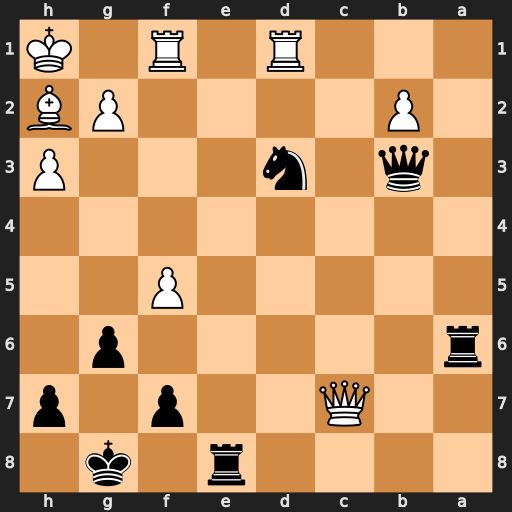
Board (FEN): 4r1k1/2Q2p1p/r5p1/5P2/8/1q1n3P/1P4PB/3R1R1K
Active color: b
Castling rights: -
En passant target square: -
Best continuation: Nf2+ Kg1 Nxd1